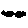
Label: cloud